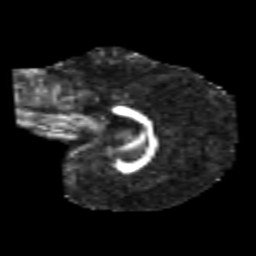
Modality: FA
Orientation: sagittal
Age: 6
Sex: male
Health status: healthy